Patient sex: M
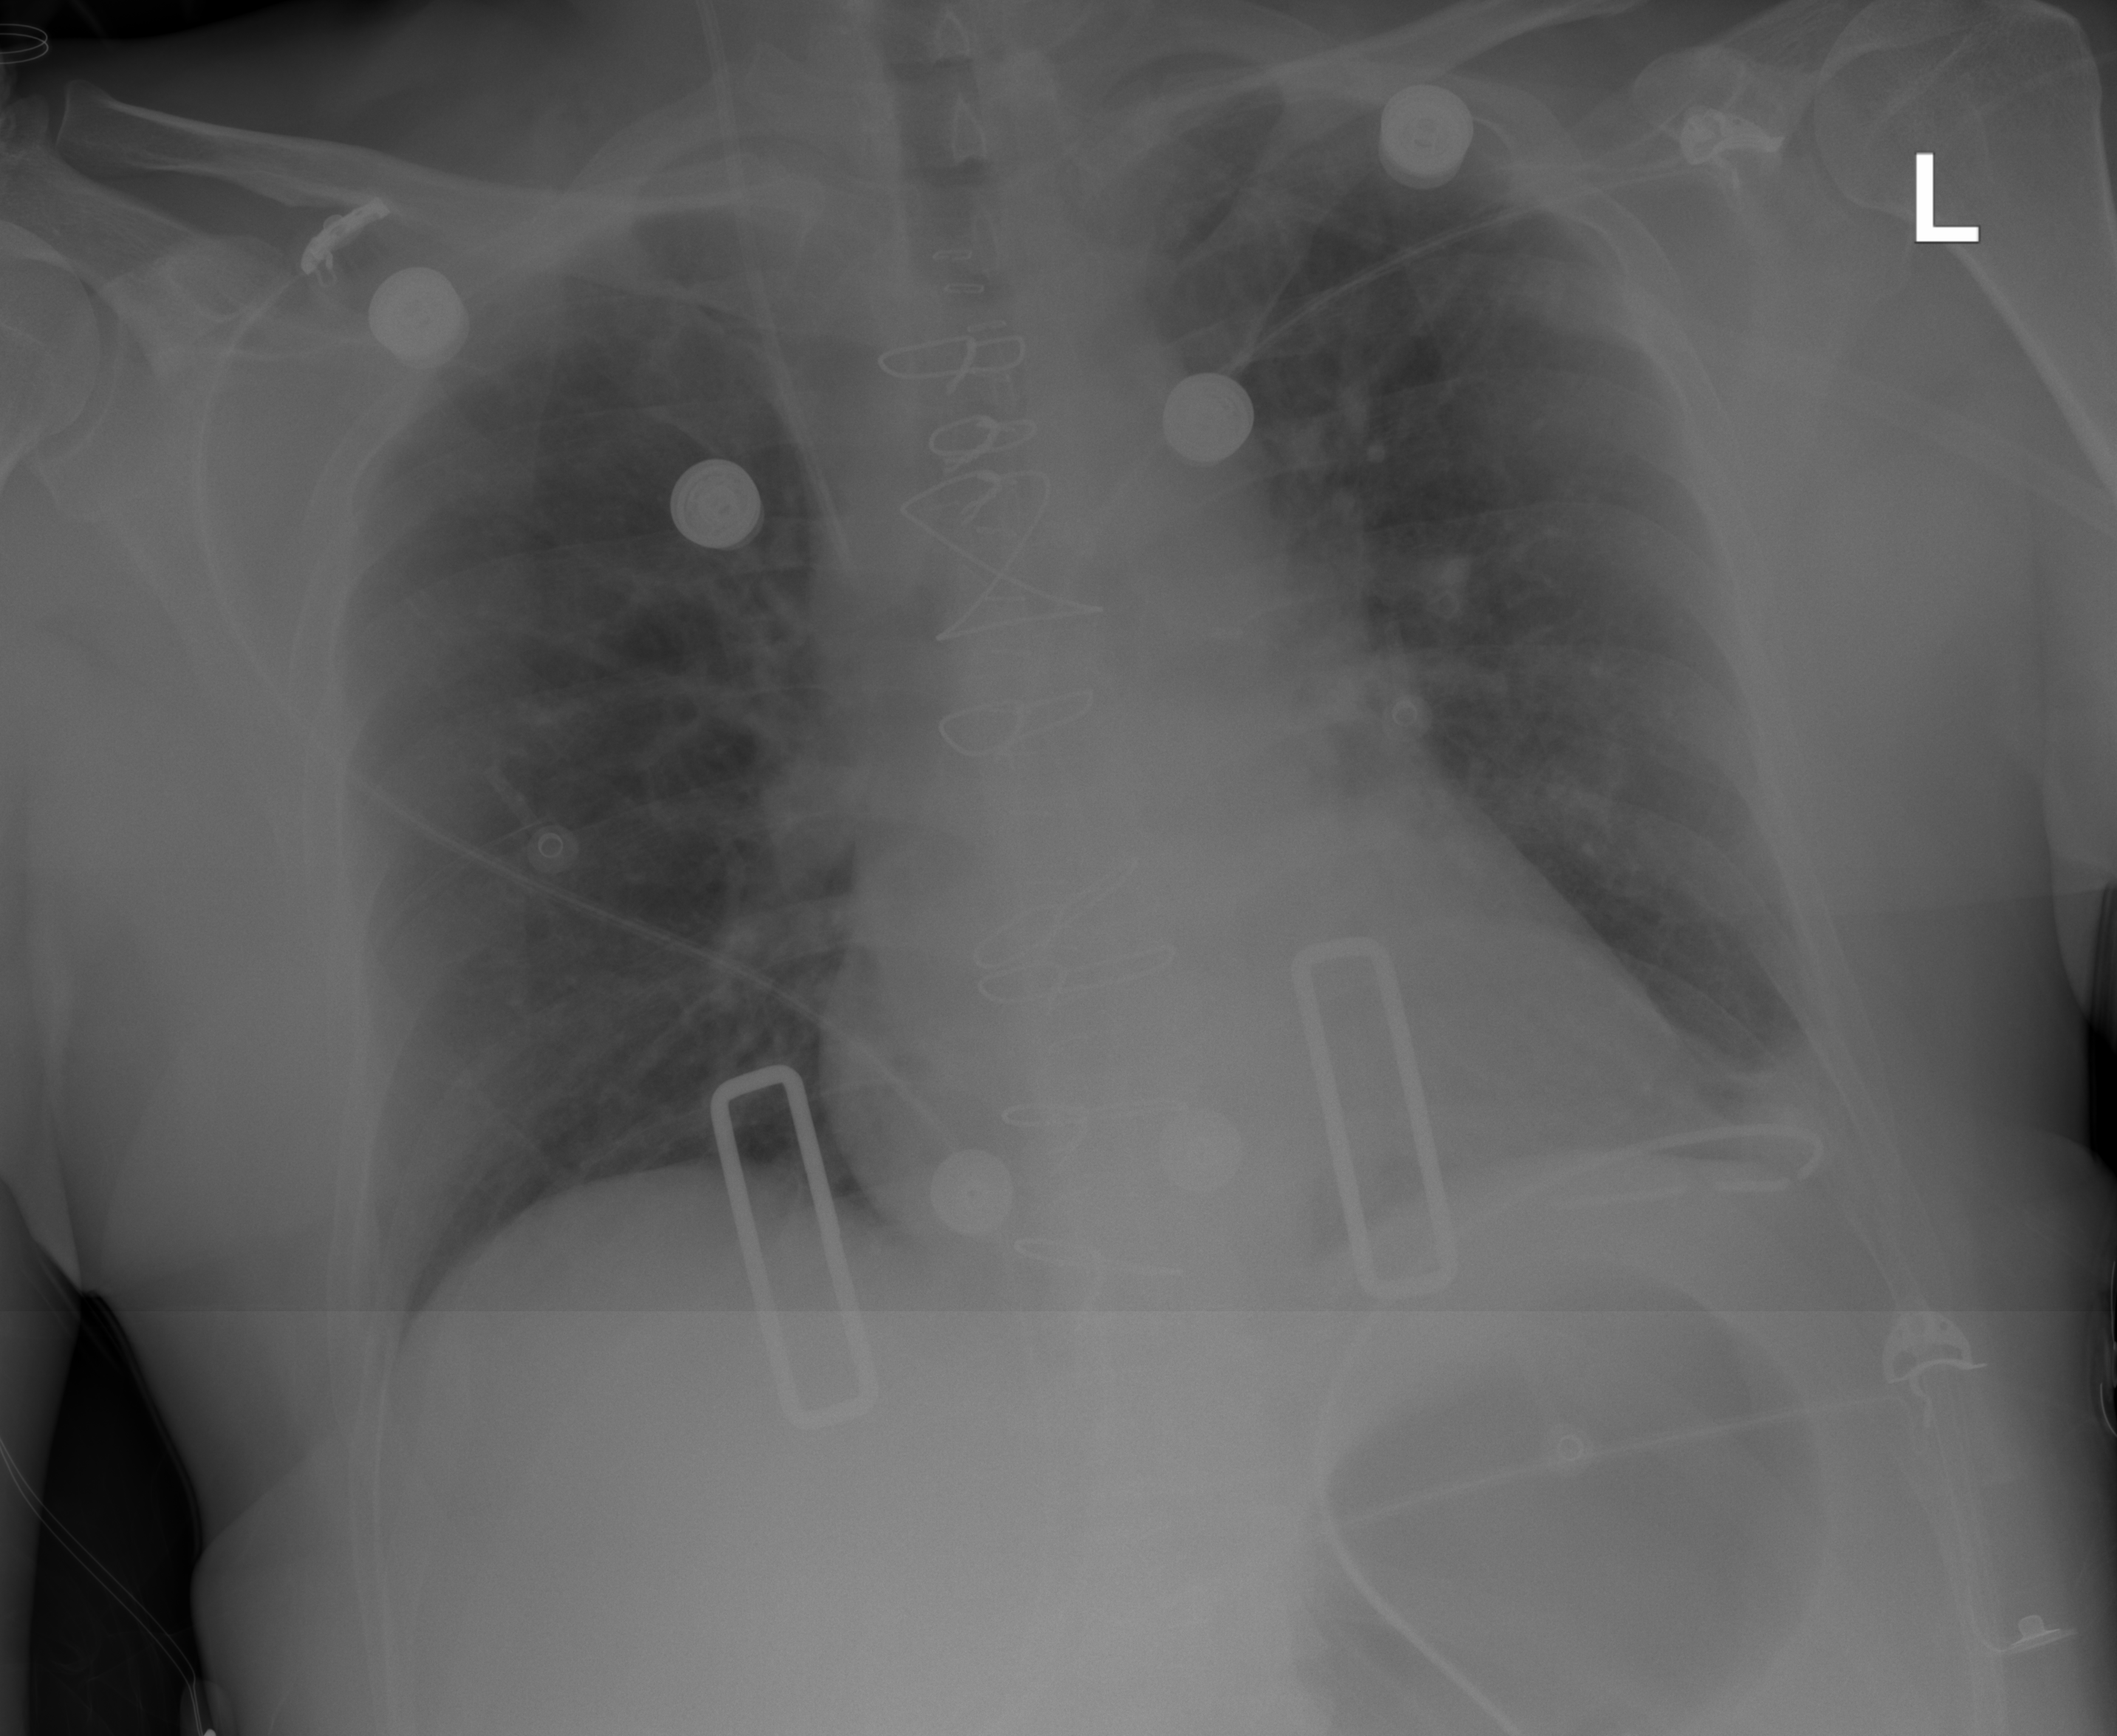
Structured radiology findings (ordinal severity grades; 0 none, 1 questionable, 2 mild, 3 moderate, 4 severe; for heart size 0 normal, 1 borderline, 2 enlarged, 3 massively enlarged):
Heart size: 0
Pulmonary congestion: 1
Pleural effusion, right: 0
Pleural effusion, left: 0
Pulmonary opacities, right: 0
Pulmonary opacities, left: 0
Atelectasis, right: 0
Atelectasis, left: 2